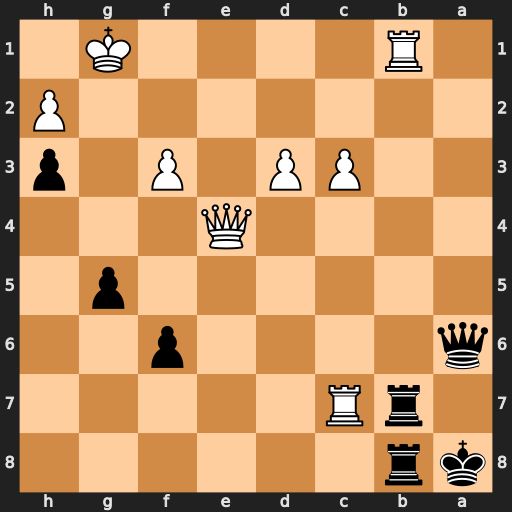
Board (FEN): kr6/1rR5/q4p2/6p1/4Q3/2PP1P1p/7P/1R4K1
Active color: b
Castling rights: -
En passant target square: -
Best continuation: Qa2 Rb2 Qa1+ Kf2 Qxb2+